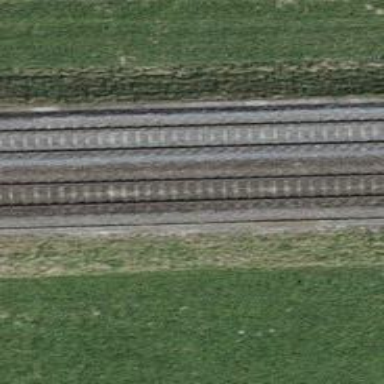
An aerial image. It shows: Single railway track with electrification through contact line.